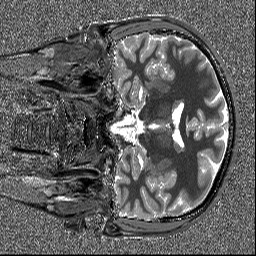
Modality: T1map
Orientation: coronal
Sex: male